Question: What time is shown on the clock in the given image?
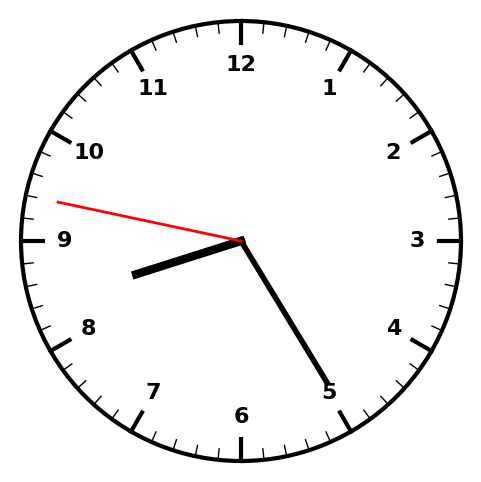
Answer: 08:24:47